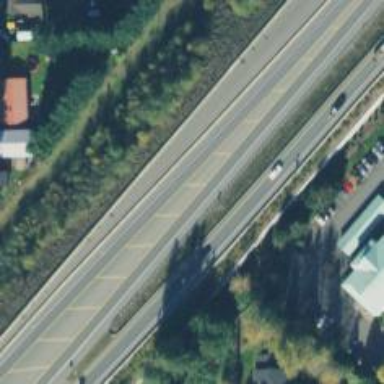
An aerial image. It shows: Motorway with embankment.